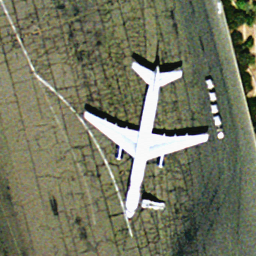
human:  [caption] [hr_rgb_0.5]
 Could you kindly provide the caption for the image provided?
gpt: There is an airplane at the airport .

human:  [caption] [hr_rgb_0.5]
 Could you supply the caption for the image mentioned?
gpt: A white airplane is stopped at the airport with five lugage cars beside it .

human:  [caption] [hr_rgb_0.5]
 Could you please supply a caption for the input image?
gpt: A white airplane is stopped at the airport .

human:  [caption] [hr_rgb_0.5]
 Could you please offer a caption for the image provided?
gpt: An airplane is stopped at the airport .

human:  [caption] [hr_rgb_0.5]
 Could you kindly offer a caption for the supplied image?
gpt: A white airplane is stopped at the airport with some lugage cars beside it .